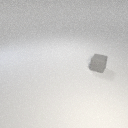
small gray rubber cube